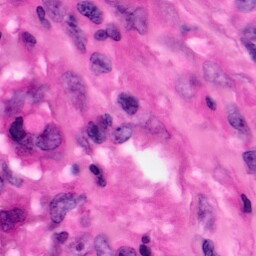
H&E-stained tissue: Pancreatic